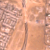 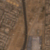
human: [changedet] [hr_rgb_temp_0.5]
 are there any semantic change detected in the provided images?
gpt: The road is finished and a small park appears.